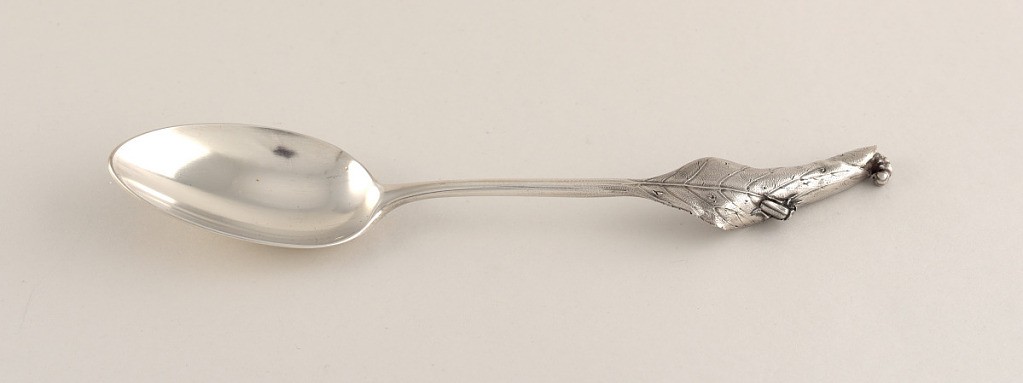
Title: Dessert Spoon with Rolled Leaf Handle
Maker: Charles Victor Gibert, French
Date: ca. 1890
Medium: silver
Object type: spoon
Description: Oval bowl with plain narrow stem. Stem continues to form leaf, which curls over itself on the right side to form rolled shape with small beetle appled midway down leaf and caterpillar applied on very end of the leaf terminal.